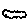
Label: cloud